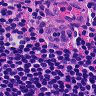
Metastatic tissue present: no